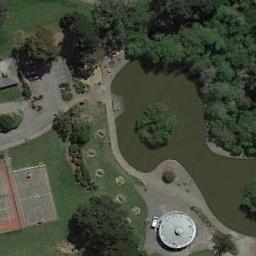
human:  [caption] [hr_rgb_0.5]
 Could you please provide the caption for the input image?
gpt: There is a basketball court in the middle of grass next to some trees .

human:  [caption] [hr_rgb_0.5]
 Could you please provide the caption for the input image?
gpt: A basketball court in the park and a lake beside .

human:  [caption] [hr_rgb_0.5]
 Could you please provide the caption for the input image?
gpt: The basketball court is in the corner of the forest .

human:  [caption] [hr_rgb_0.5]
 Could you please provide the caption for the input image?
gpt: There are two basketball courts on the vacant lot .

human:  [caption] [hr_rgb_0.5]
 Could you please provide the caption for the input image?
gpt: Many trees are near the basketball court .